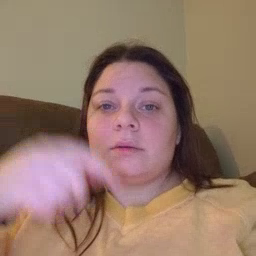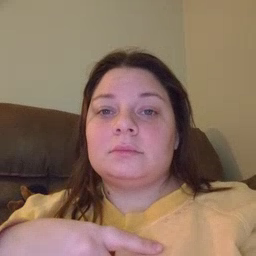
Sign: black